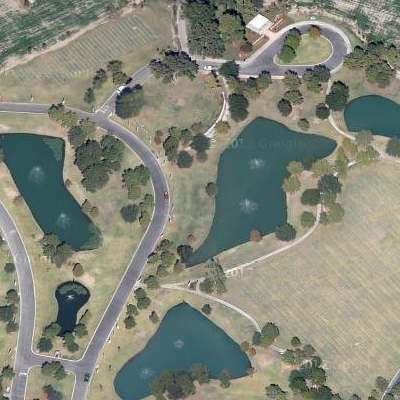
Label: dRiverLake